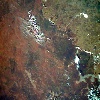
Label: land